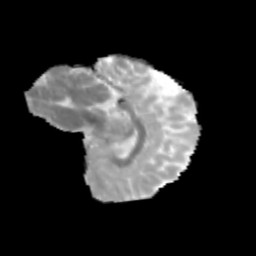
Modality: MD
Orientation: sagittal
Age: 14
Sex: female
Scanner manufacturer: siemens
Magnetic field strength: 3 T
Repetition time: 3.8 s
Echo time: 0.07 s